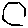
Label: hexagon